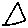
Label: triangle